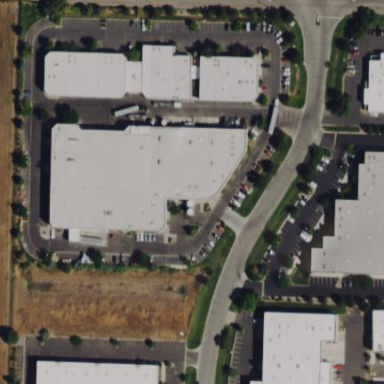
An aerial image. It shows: Commercial building.